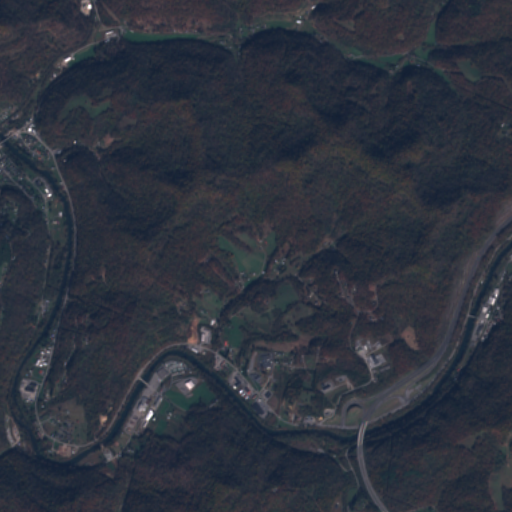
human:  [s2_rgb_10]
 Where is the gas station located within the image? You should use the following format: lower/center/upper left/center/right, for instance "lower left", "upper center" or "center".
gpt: The gas station is located in the lower center of the image.
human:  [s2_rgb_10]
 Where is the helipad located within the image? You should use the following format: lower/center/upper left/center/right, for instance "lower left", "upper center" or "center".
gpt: The helipad is located in the lower center of the image.
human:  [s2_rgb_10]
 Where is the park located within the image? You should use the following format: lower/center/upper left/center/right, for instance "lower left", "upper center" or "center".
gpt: The park is located in the lower center of the image.
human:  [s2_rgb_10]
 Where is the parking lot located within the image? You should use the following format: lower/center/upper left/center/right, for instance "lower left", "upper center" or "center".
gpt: The parking lot is located in the lower center of the image.
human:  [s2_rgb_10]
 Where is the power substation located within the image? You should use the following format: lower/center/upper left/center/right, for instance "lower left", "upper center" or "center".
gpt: The power substation is located in the upper left of the image.
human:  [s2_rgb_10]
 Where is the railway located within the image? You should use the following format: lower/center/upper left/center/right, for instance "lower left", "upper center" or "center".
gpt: The railway is located in the upper of the image.
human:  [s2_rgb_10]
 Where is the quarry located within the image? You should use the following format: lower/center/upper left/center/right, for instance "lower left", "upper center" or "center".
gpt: There is no quarry in the image.